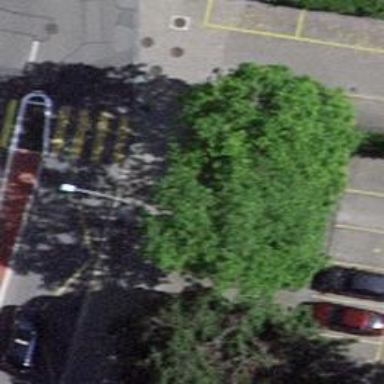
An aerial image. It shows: Brown bench.